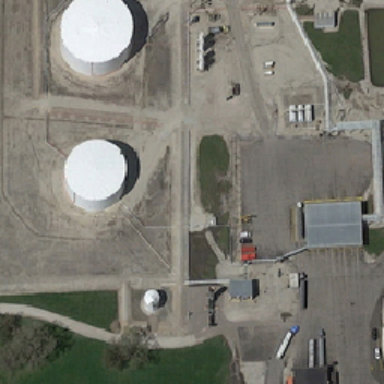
The two storage tanks are located near barreland and green grass .